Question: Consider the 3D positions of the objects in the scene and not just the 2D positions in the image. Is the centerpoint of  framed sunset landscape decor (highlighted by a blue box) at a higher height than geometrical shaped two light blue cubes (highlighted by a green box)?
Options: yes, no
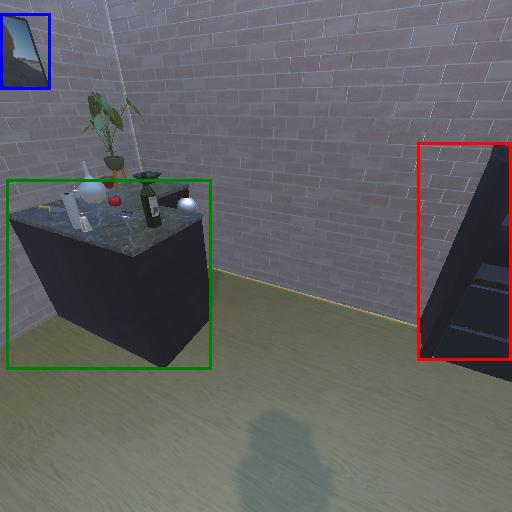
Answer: yes